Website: lowes
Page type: receipt
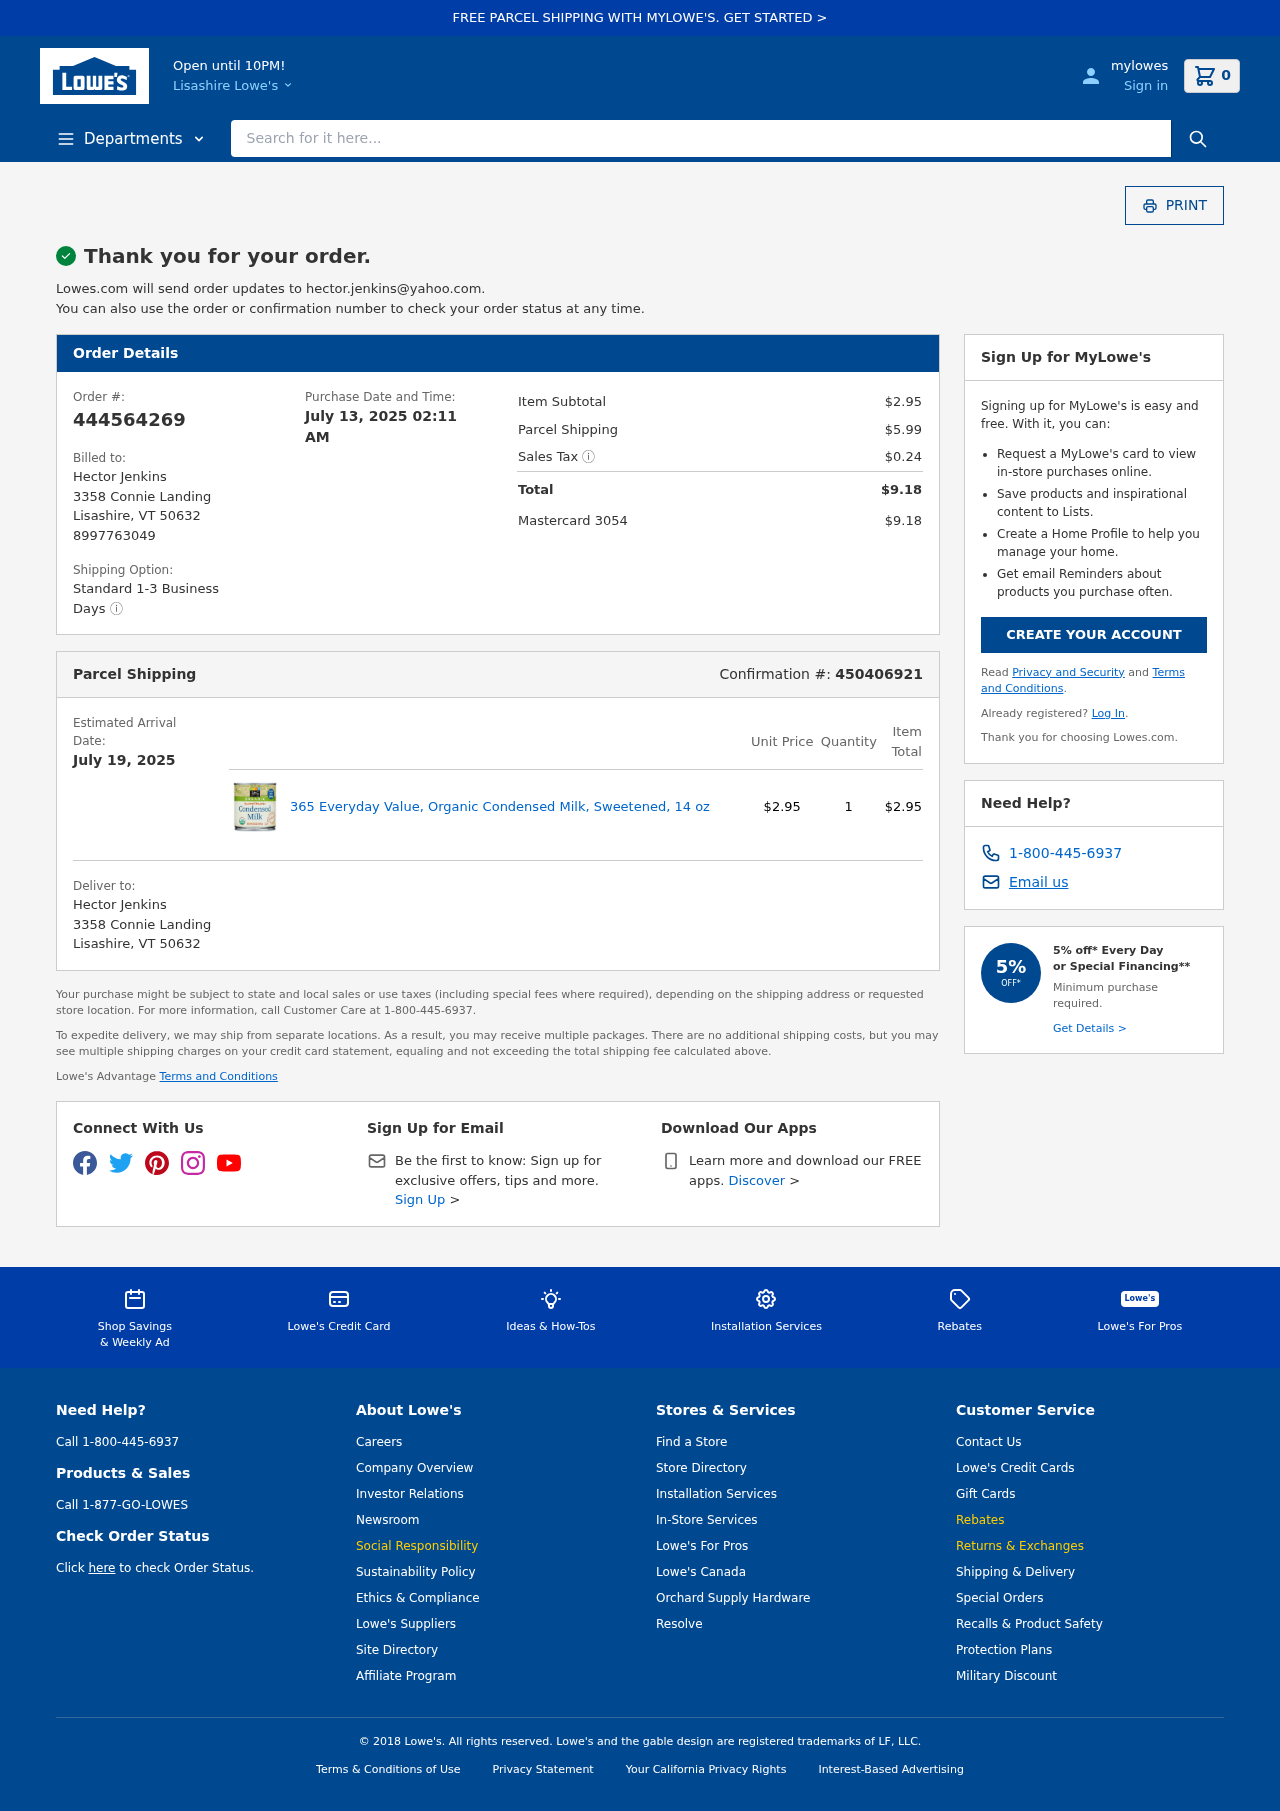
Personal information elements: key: PII_CARD_LAST4
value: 3054
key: PII_CARD_TYPE
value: Mastercard
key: PII_CITY
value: Lisashire
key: PII_EMAIL
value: hector.jenkins@yahoo.com
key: PII_FULLNAME
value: Hector Jenkins
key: PII_FULLNAME2
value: Hector Jenkins
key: PII_PHONE
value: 8997763049
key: PII_POSTCODE
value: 50632
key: PII_STATE_ABBR
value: VT
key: PII_STREET
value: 3358 Connie Landing
Product elements: key: PRODUCT1_NAME
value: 365 Everyday Value, Organic Condensed Milk, Sweetened, 14 oz
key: PRODUCT1_PRICE
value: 2.95
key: PRODUCT1_QUANTITY
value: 1
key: PRODUCT1_ITEM_TOTAL
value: $2.95
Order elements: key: ORDER_NUM_ITEMS
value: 0
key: ORDER_ID
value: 444564269
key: ORDER_DATE
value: July 13, 2025 02:11 AM
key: ORDER_SUBTOTAL
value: $2.95
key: ORDER_SHIPPING_COST
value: $5.99
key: ORDER_TAX
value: $0.24
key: ORDER_TOTAL
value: $9.18
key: ORDER_TOTAL2
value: $9.18
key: ORDER_CONFIRMATION
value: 450406921
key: ORDER_DELIVERY_DATE
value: July 19, 2025
Search elements: key: HEADER_SEARCH
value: Search for it here...